Field crop: maize
Growth stage: 2
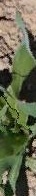
Species: maize